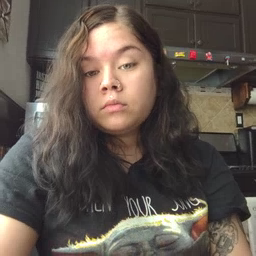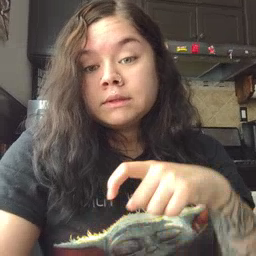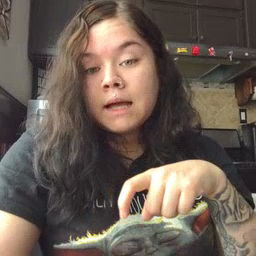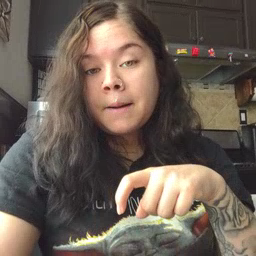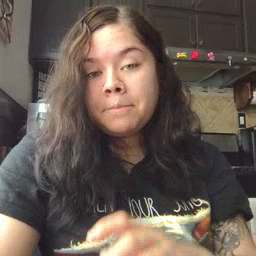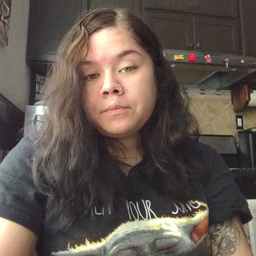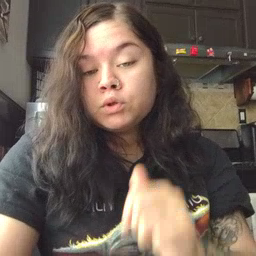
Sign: time